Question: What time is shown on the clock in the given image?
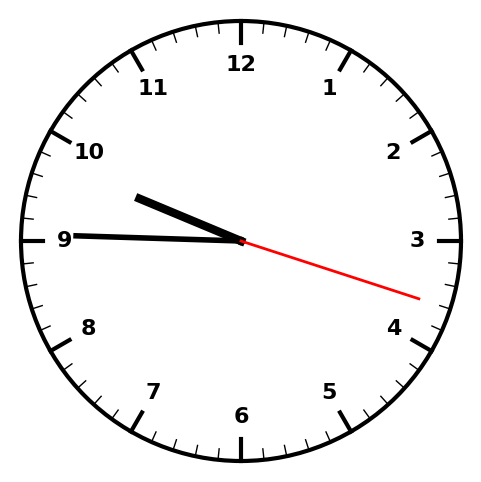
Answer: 09:45:18